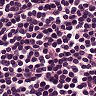
Metastatic tissue present: no